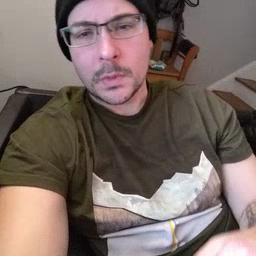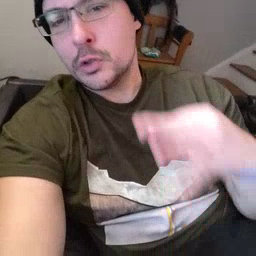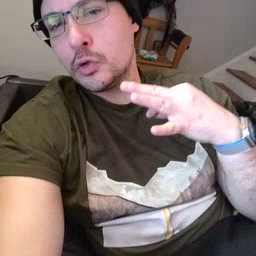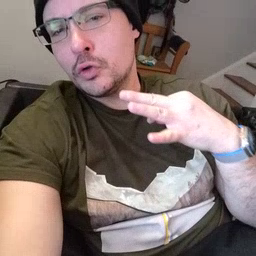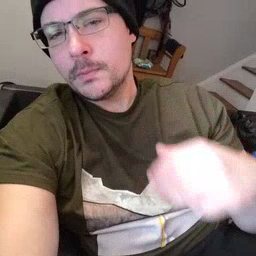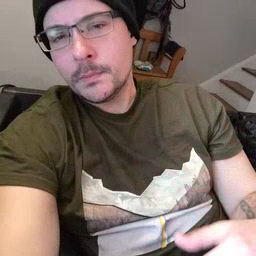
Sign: shirt